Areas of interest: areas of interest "Home Furnishing and Building Materials Market"
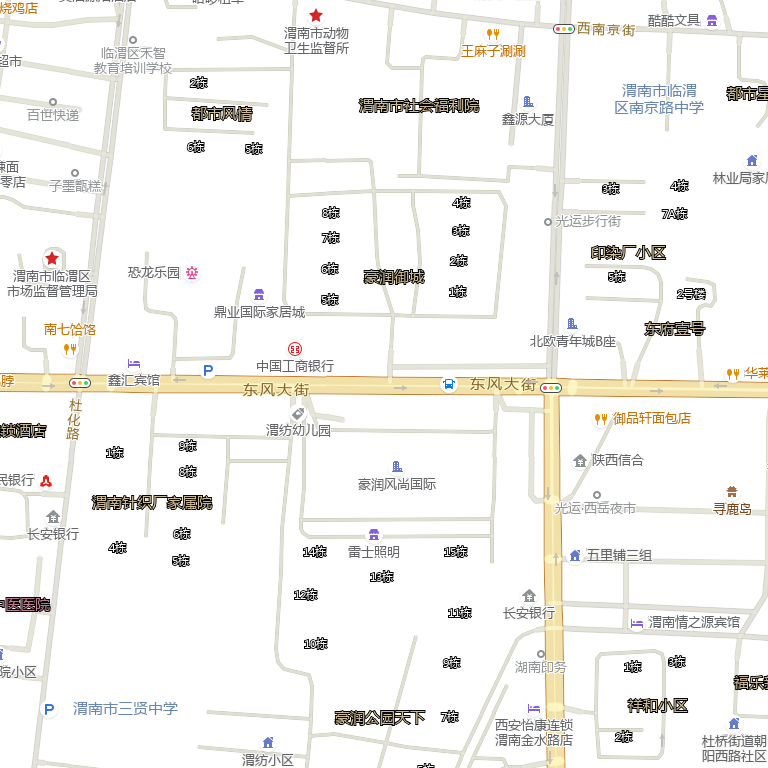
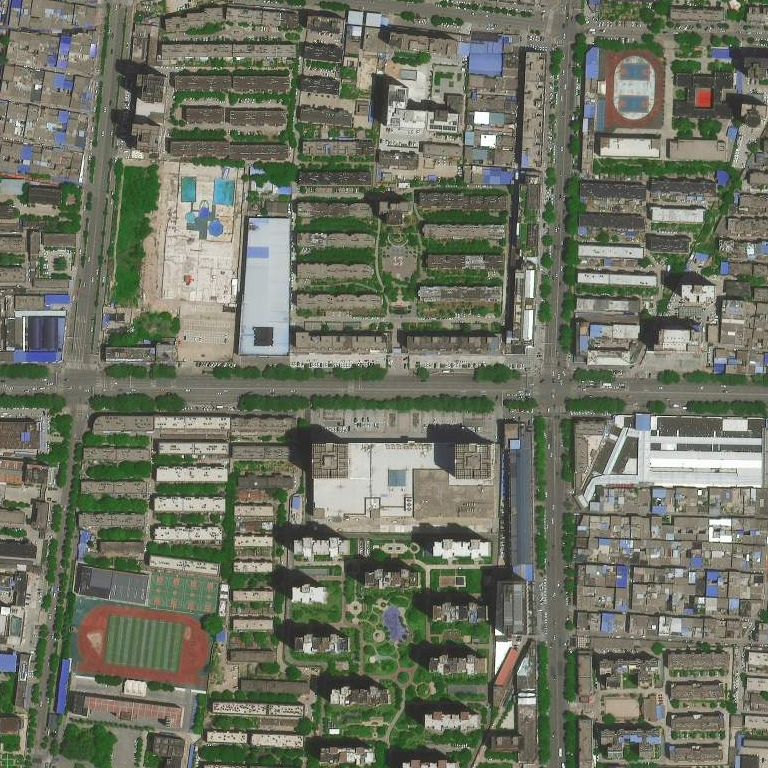